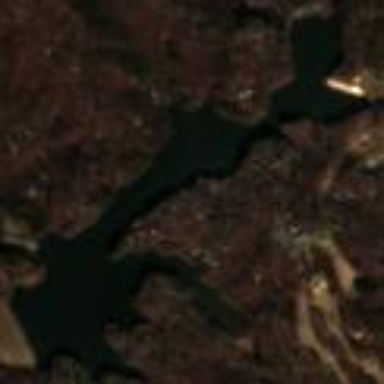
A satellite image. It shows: Serene lake.